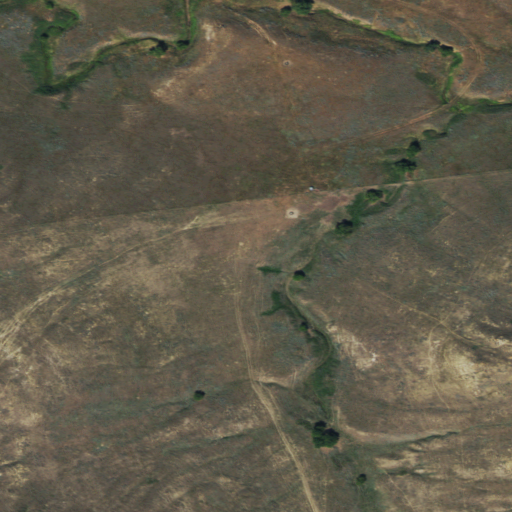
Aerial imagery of valley in Wyoming named Foxhall Draw containing shrub, woody wetlands, herbaceous wetlands, and grassland